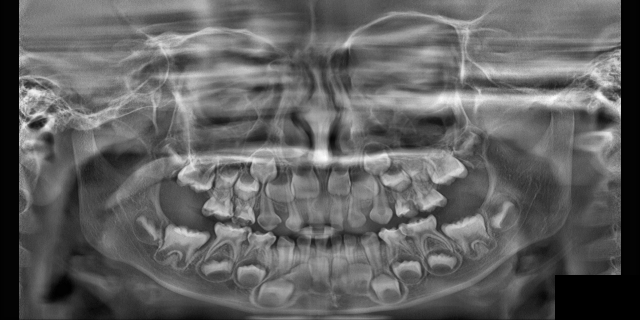
child